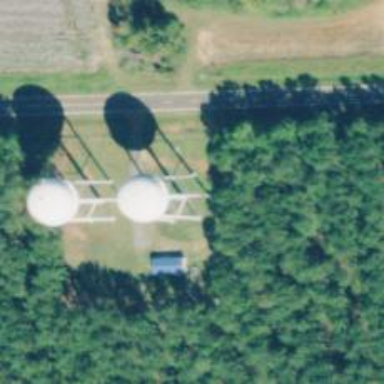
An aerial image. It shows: Water tower that is man-made.